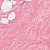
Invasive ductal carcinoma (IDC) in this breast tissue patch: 0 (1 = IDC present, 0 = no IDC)